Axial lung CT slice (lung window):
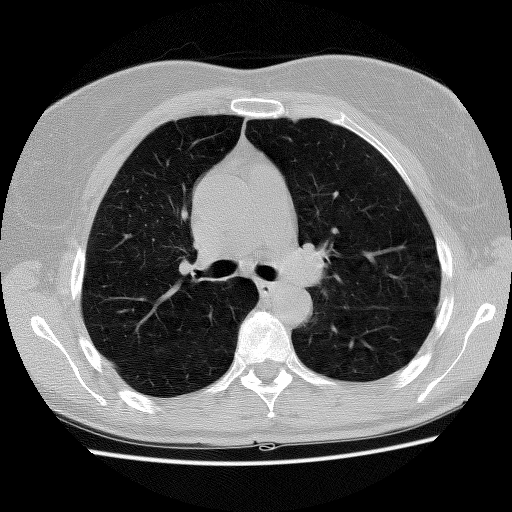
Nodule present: no